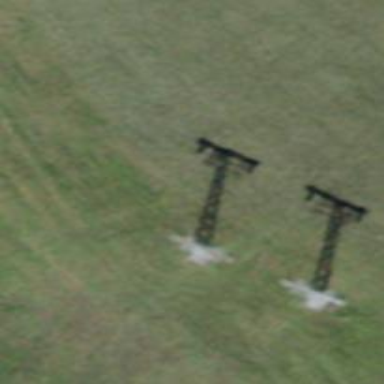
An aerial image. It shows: Pylon for aerialway.